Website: macys
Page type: delivery-shipping
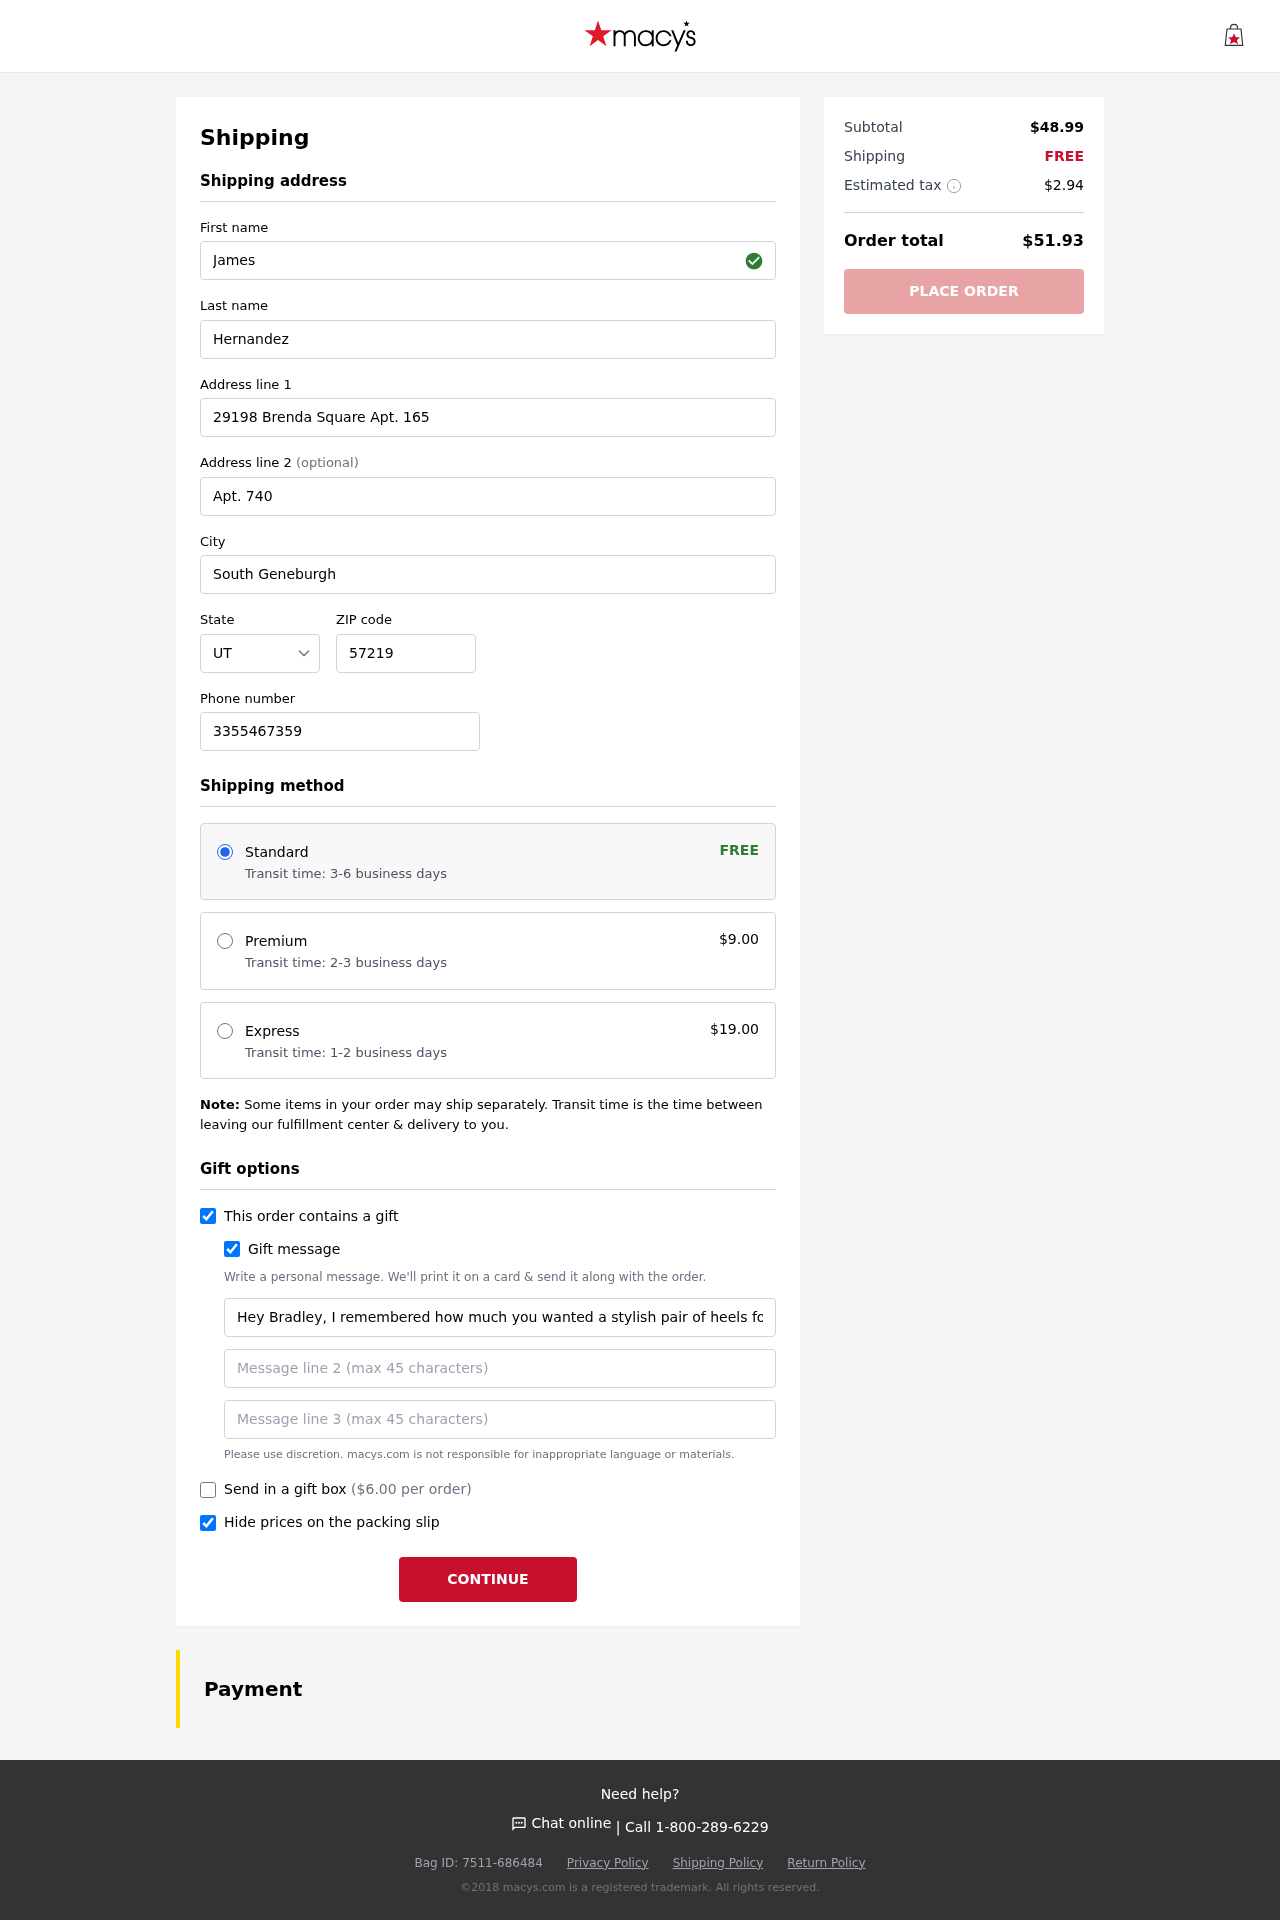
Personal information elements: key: PII_STATE_ABBR
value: UT
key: PII_FIRSTNAME
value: James
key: PII_LASTNAME
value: Hernandez
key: PII_STREET
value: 29198 Brenda Square Apt. 165
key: PII_STREET2
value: Apt. 740
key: PII_CITY
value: South Geneburgh
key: PII_POSTCODE
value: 57219
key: PII_PHONE
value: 3355467359
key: PII_GIFT_MESSAGE
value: Hey Bradley, I remembered how much you wanted a stylish pair of heels for those upcoming events, so I couldn't resist grabbing these for you! Can't wait to see you rock them. Enjoy!  James
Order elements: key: ORDER_SHIPPING_STANDARD
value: Transit time: 3-6 business days
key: ORDER_SHIPPING_COST
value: FREE
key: ORDER_SHIPPING_PREMIUM
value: Transit time: 2-3 business days
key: ORDER_SHIPPING_PREMIUM_PRICE
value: $9.00
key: ORDER_SHIPPING_EXPRESS
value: Transit time: 1-2 business days
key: ORDER_SHIPPING_EXPRESS_PRICE
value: $19.00
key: ORDER_GIFT_BOX_PRICE
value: ($6.00 per order)
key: ORDER_SUBTOTAL
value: $48.99
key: ORDER_SHIPPING_COST2
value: FREE
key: ORDER_TAX
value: $2.94
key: ORDER_TOTAL
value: $51.93